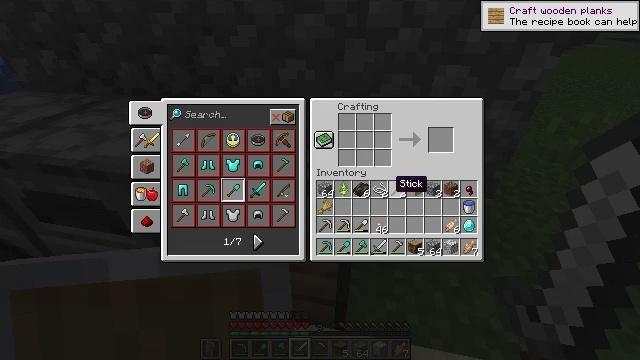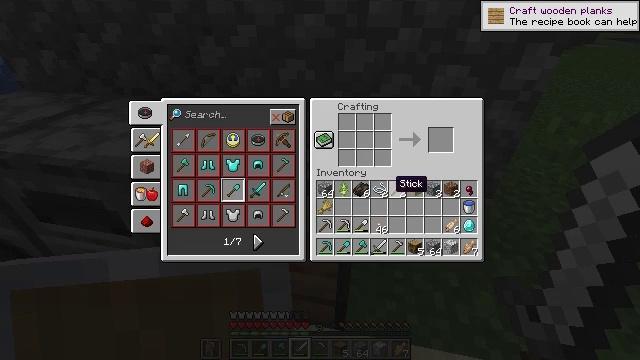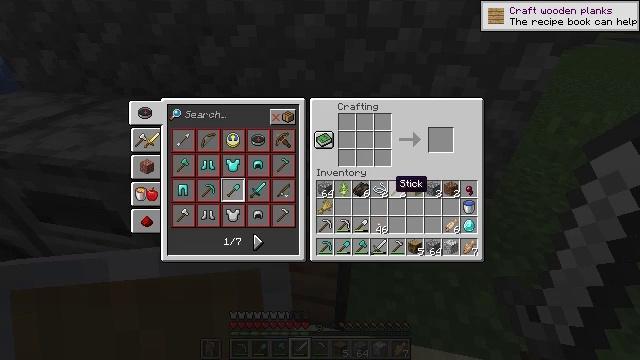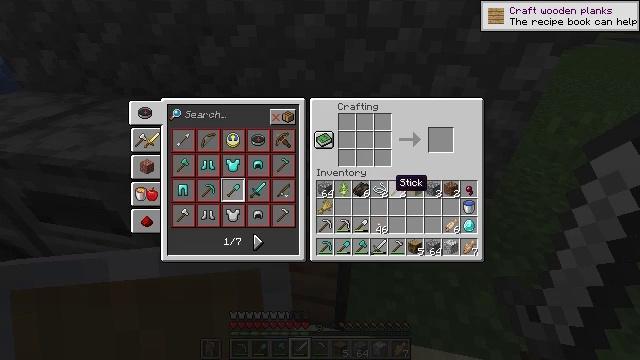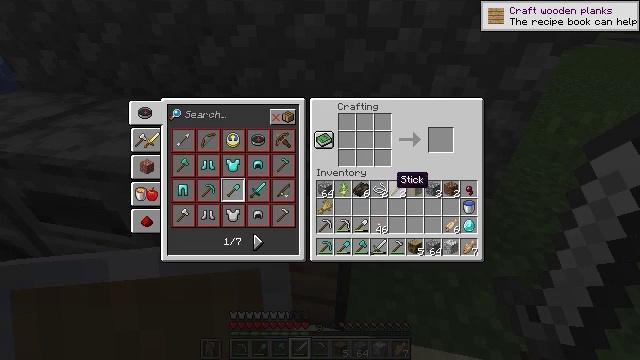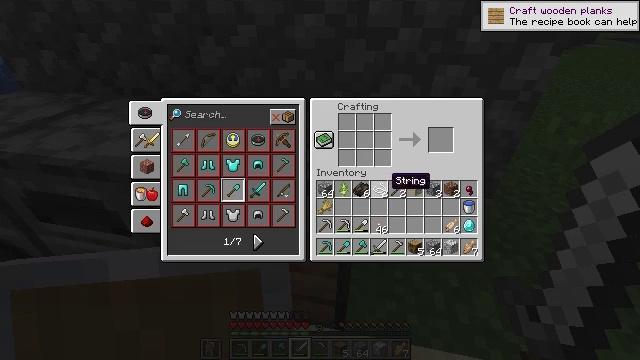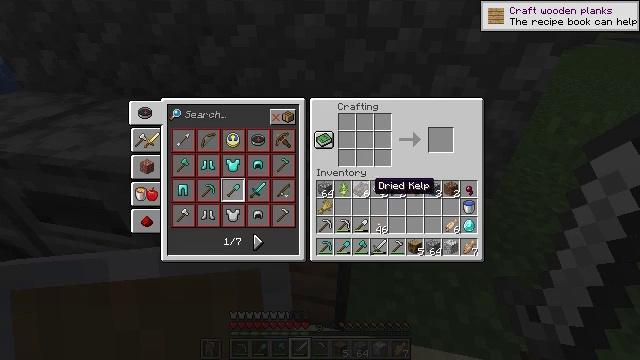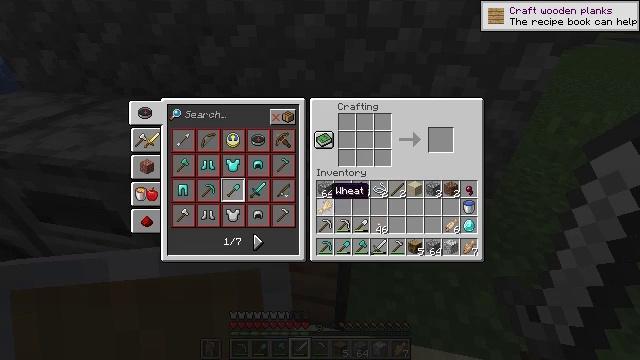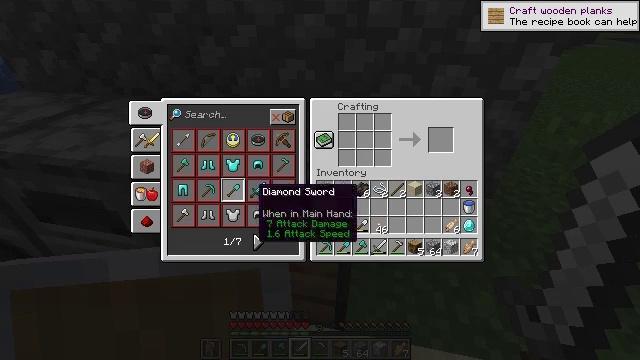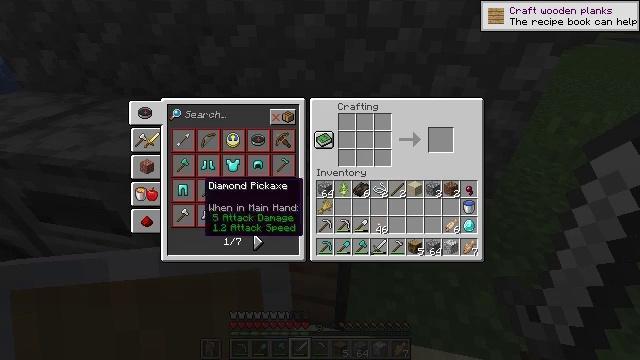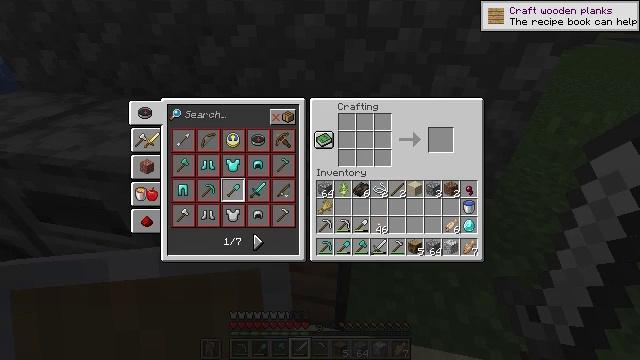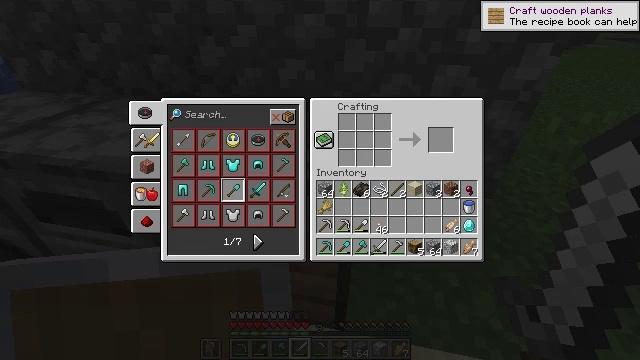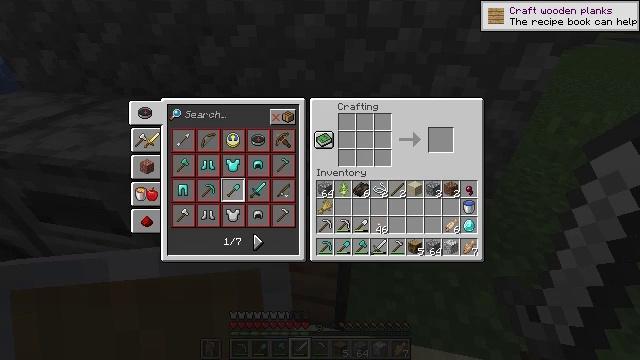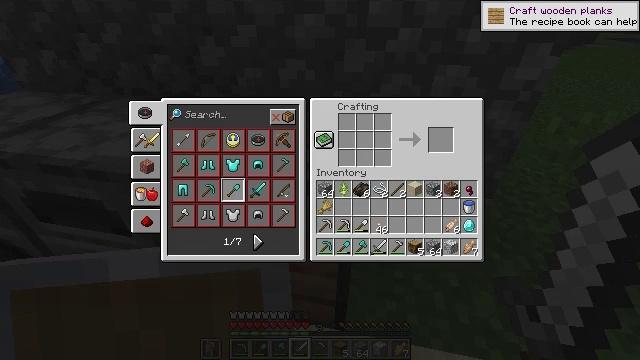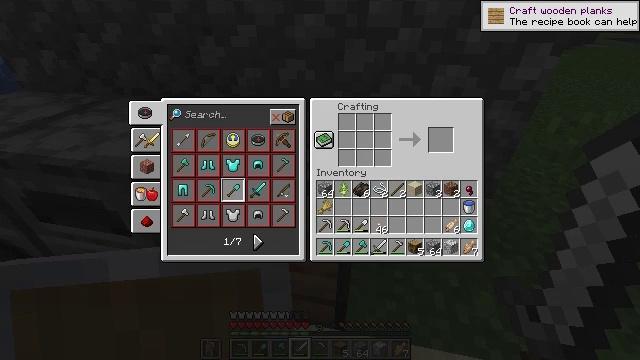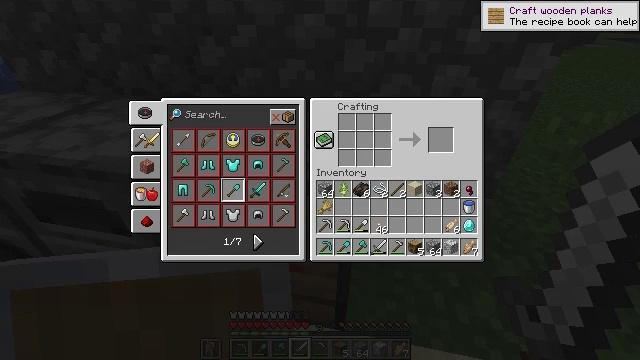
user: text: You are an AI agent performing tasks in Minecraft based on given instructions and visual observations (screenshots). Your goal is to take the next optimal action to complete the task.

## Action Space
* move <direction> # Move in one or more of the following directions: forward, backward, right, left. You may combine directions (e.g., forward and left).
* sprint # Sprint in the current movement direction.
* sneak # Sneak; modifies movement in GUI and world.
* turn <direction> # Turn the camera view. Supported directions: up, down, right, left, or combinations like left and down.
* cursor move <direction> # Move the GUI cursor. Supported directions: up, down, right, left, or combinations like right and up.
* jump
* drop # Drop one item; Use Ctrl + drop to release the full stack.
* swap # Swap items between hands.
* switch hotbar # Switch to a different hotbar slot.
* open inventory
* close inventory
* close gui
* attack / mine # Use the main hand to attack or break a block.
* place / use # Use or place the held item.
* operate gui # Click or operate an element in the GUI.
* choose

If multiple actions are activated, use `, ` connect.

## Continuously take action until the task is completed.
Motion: motion action
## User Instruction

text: Craft dried kelp.
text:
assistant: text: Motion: no_op
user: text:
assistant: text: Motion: no_op
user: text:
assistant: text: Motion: no_op
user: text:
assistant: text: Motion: no_op
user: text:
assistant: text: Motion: no_op
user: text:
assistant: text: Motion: cursor move left
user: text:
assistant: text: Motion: cursor move left
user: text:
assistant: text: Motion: cursor move left
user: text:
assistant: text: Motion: cursor move left
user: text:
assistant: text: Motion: cursor move left
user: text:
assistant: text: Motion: no_op
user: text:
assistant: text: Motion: no_op
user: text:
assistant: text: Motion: no_op
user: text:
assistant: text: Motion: no_op
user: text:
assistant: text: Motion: no_op
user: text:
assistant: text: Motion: cursor move right and up
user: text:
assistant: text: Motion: cursor move right and up
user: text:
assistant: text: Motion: cursor move right
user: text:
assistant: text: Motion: cursor move right and down
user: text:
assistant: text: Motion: cursor move right and down
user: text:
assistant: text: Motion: cursor move down
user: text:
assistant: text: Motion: no_op
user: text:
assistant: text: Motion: no_op
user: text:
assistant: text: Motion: no_op
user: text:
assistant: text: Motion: no_op
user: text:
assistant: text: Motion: no_op
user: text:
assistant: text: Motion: no_op
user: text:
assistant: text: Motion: operate gui
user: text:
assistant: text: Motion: operate gui
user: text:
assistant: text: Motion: operate gui